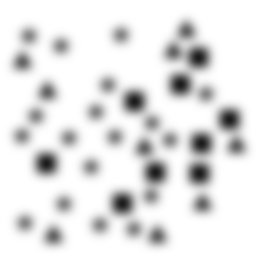
Squares: 9
Triangles: 9
Stars: 18
Total shapes: 36